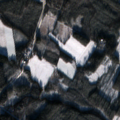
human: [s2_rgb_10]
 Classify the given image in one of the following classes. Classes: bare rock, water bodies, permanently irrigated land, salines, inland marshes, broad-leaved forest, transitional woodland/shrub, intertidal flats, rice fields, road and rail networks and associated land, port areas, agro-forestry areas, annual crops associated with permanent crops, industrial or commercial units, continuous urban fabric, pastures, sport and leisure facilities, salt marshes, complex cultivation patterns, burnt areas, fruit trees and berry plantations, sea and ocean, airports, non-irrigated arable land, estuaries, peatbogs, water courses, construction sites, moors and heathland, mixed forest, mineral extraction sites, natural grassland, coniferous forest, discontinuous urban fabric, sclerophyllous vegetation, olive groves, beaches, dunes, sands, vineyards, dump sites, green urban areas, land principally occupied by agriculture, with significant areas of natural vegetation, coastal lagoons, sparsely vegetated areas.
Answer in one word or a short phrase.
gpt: industrial or commercial units, coniferous forest, mixed forest, transitional woodland/shrub